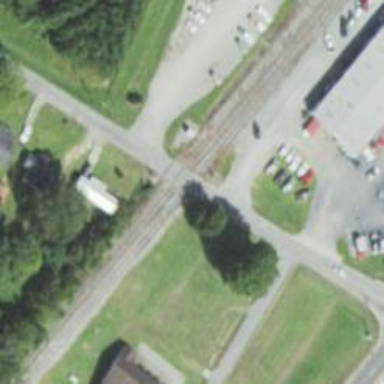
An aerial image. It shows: Level crossing with lights and barriers.